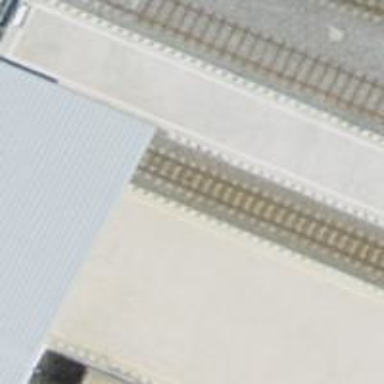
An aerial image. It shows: Narrow gauge railway in service yard.